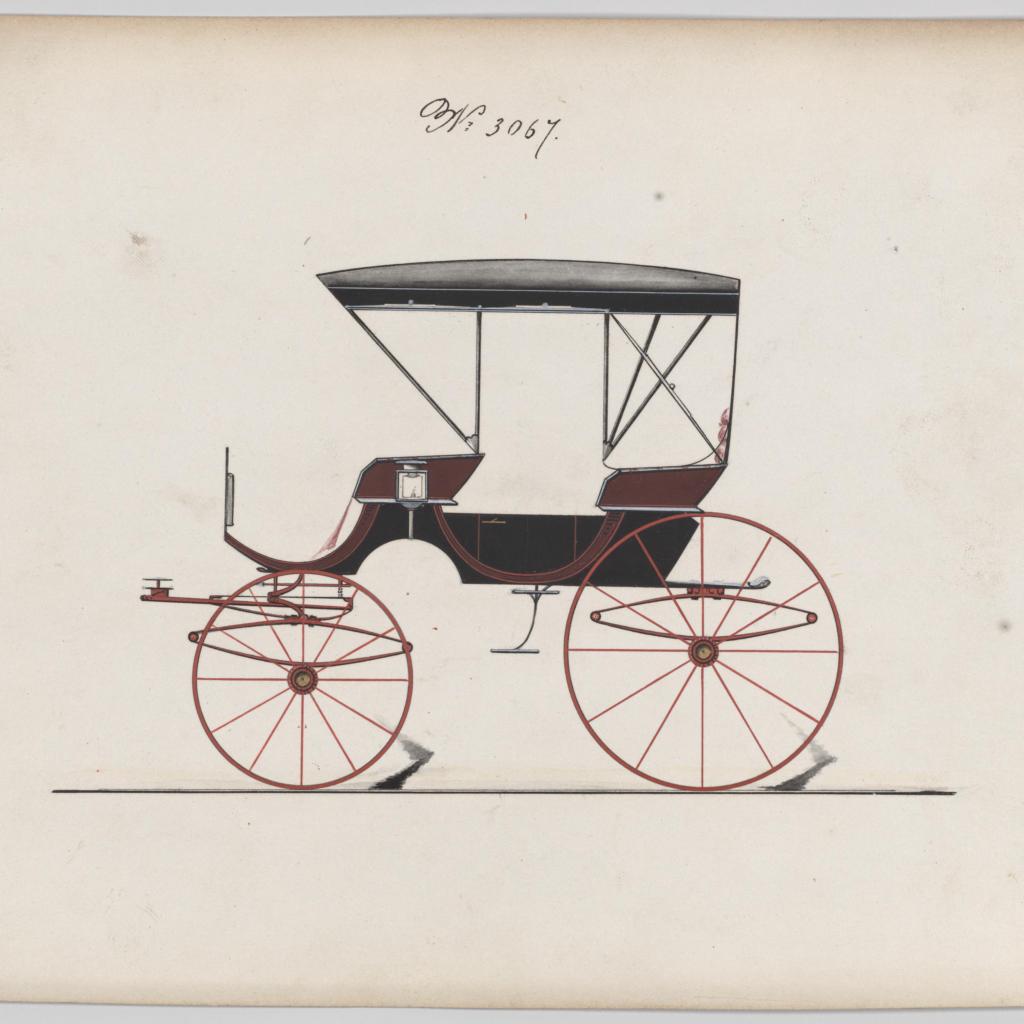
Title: Design for Park Phaeton, no. 3067
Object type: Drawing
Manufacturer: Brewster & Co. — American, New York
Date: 1874
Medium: Pen and black ink, watercolor and gouache
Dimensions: sheet: 7 1/16 x 10 1/8 in. (17.9 x 25.8 cm)
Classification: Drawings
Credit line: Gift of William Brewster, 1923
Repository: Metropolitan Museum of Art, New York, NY